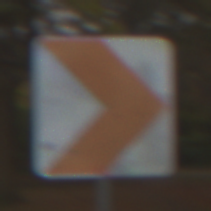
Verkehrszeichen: RichtungstafelnInKurvenKleinLinks
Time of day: Midday
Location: Outdoor (Nature)
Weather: Overcast
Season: Autumn
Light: Natural